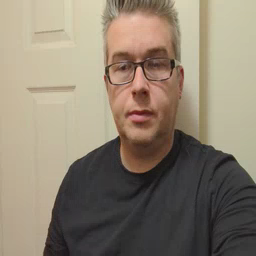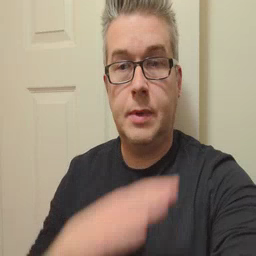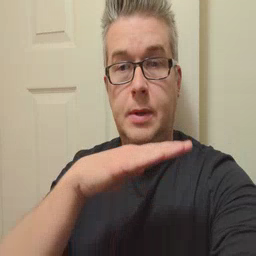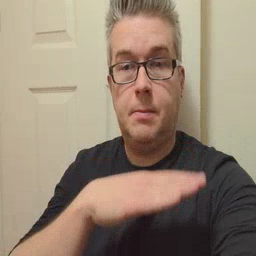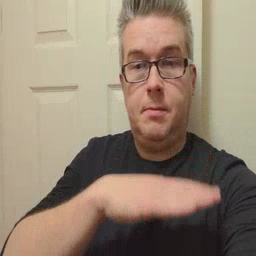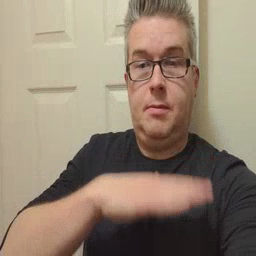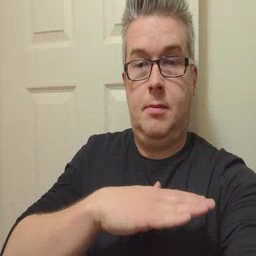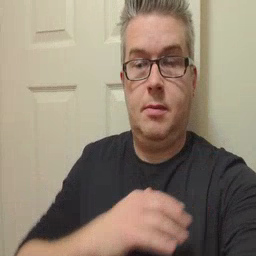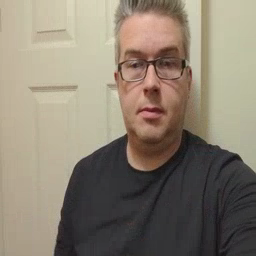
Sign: table